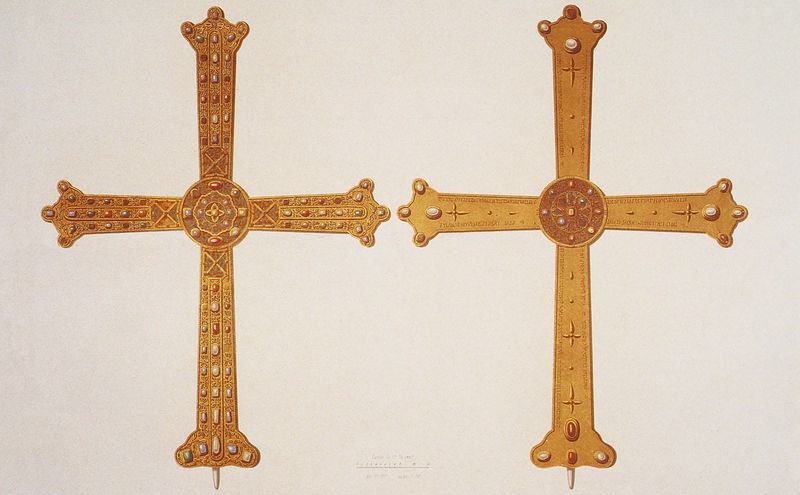
Titel: Siegeskreuz, Farbwiedergaben in den Monumentos arquitectònicos de Espana publiziert, auf 908 datiert
Künstler: C. Miguel Vigil
Schlagwörter: blau, gelb, mitte, schmuck, zeichnung, rot, ornament, spitze, steine, flach, gold, blatt, edelsteine, perle, perlen, kreis, rund, schrift, papier, bogen, zwei, spalten, querformat, dekoration, detail, symmetrie, inschrift, dekor, ornamente, verzierung, metall, foto, kreuz, rückseite, schlicht, druck, verziert, vorderseite, rückansicht, kreuze, edelstein, kruzifix, vorderansicht, doppelt, rubin, bergkristall, beidseitig, gegenüberstellung, juwelen, smaragt